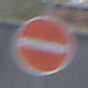
Verkehrszeichen: VerbotDerEinfahrt
Umgebung: Outdoor, Urban
Tageszeit: MorningAfternoon
Wetter: Overcast
Licht: Natural
Jahreszeit: NotSpecified
Kontrast: LowContrast